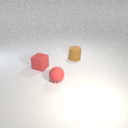
small red rubber sphere in front of small brown rubber cylinder